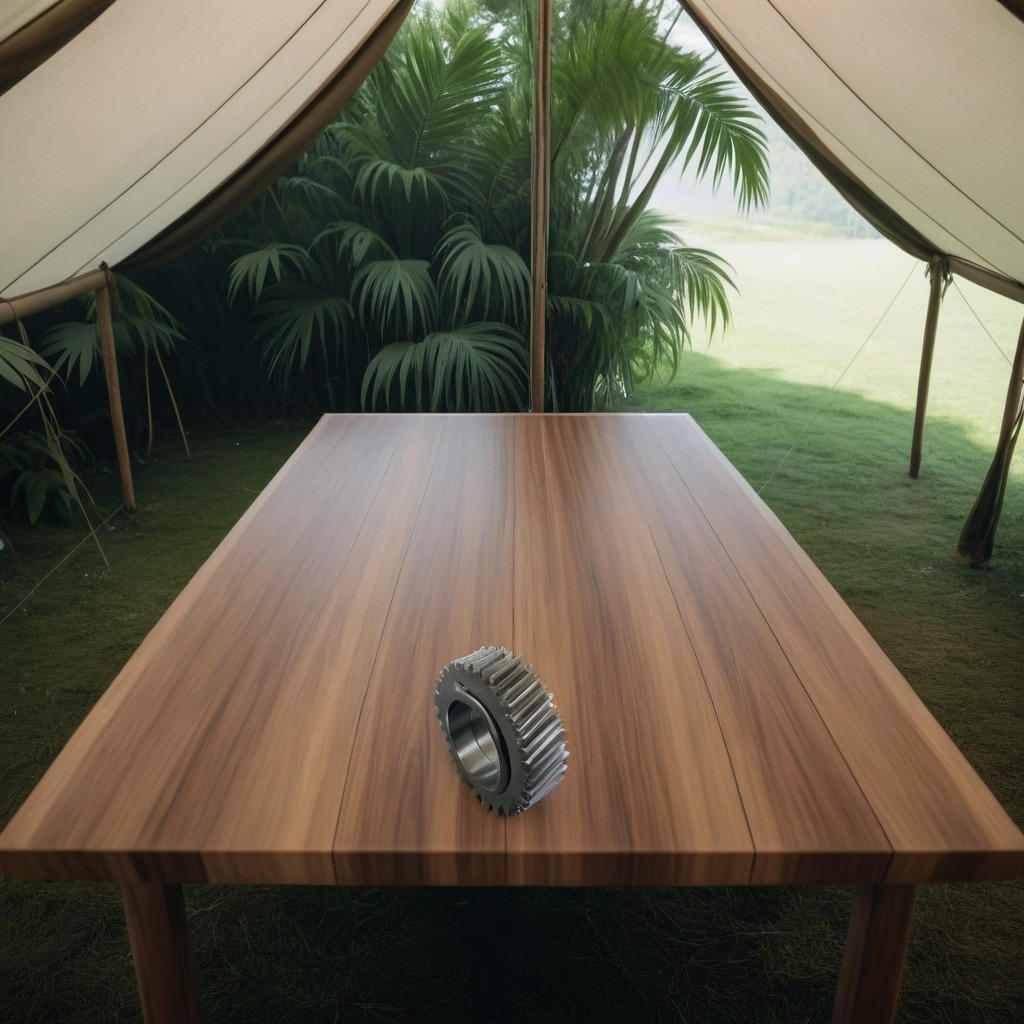
A steel gear with teeth is lying on a wooden table inside a jungle field workshop tent.